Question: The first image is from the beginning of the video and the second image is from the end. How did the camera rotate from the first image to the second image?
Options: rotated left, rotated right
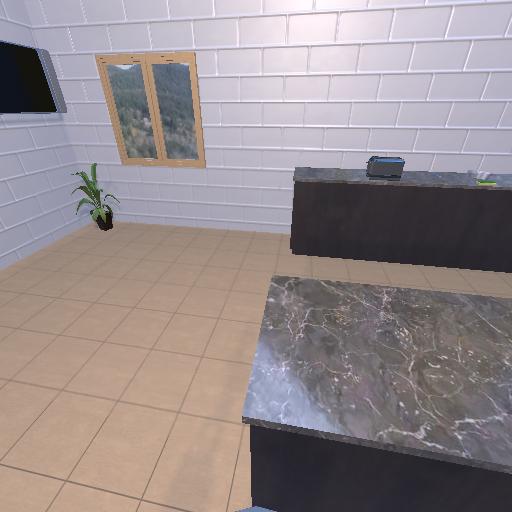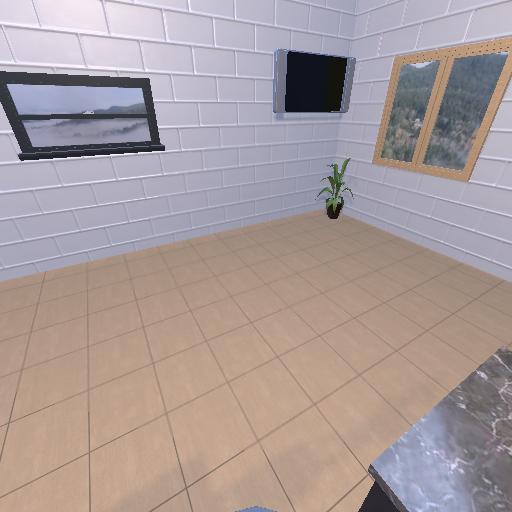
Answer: rotated left